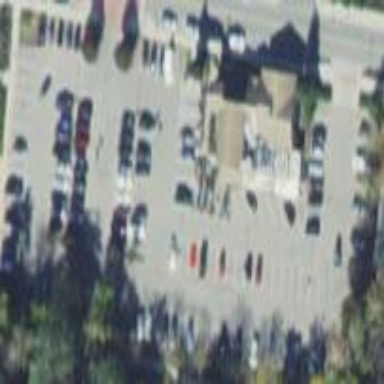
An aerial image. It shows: Parking area with surface.